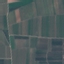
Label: PermanentCrop